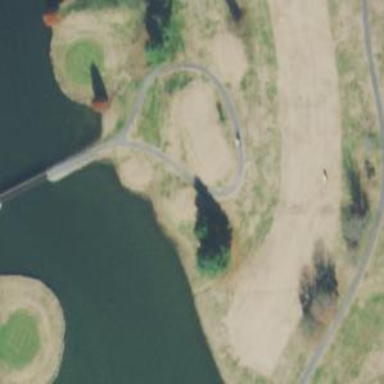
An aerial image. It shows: Golf cartpath that is also road path.